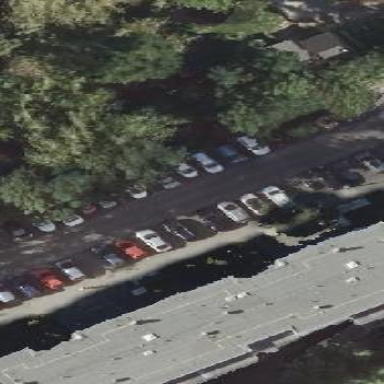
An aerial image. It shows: Parking available on the street side.